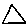
Label: triangle